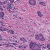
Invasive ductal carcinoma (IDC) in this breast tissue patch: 1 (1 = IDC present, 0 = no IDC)